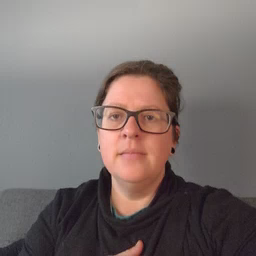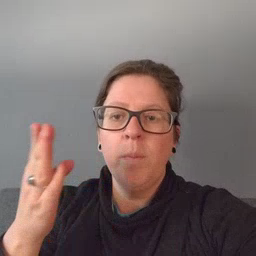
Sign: open